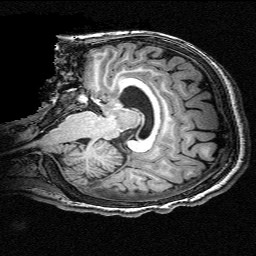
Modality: T1w
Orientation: sagittal
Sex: female